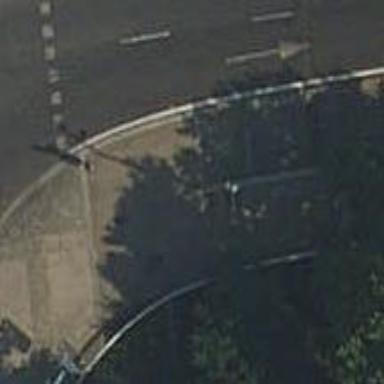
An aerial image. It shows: Asphalt cycleway on bridge.